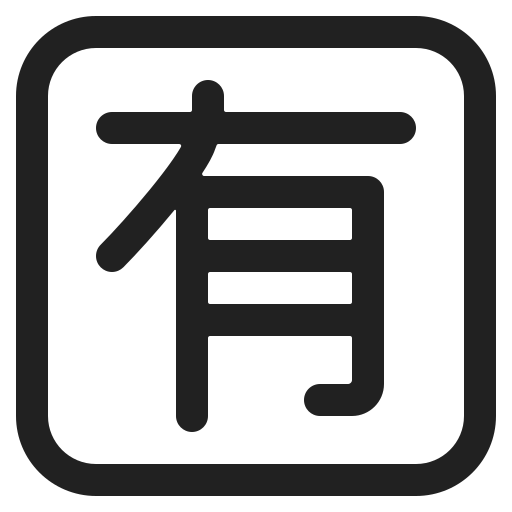
japanese not free of charge button high contrast